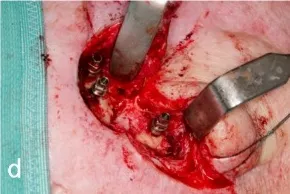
D: Intraoperative view of inserted implants parallel to each other.
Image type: medical_photograph (other_medical_photograph)